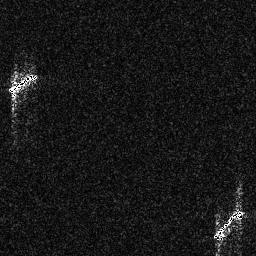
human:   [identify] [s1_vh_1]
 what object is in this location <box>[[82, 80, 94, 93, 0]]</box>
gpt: <ref>1 medium ship at the bottom right</ref>